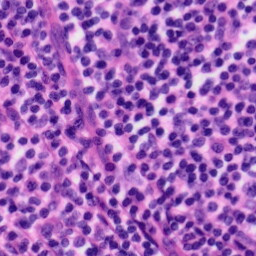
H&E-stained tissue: Tonsil